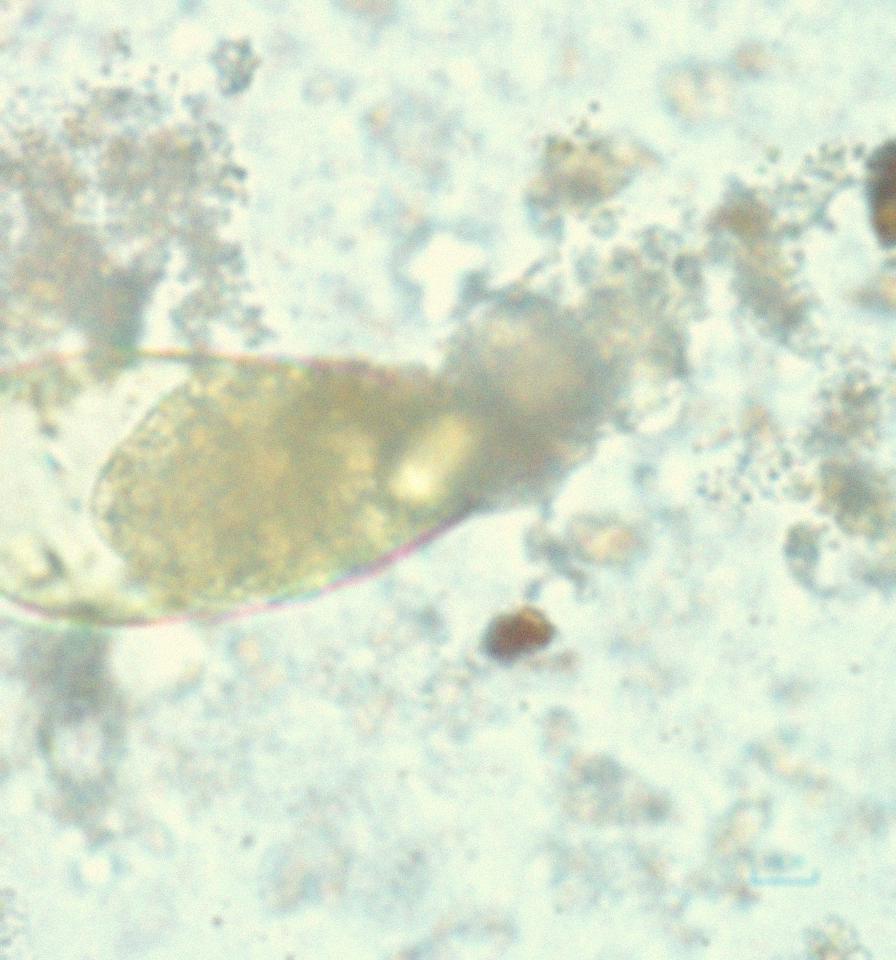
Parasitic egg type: Fasciolopsis buski